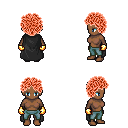
a pixel art fantasy rpg character, female body template, human, dark skin, black cape, teal pants, red curly afro hairstyle, gold gloves, four views (front, back, left, right), 2x2 character sprite sheet, small pixel art, hard edges, no anti-aliasing